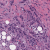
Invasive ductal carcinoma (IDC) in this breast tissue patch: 1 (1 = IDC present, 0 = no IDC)